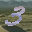
Label: 3